Interaction volume radius: 5 \u00c5
Interaction volume height: 25 \u00c5
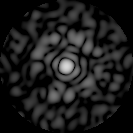
Disorder parameter: 0.8461